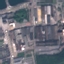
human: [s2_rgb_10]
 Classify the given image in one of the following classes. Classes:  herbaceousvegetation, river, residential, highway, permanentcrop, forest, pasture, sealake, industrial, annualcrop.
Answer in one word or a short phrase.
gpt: Industrial